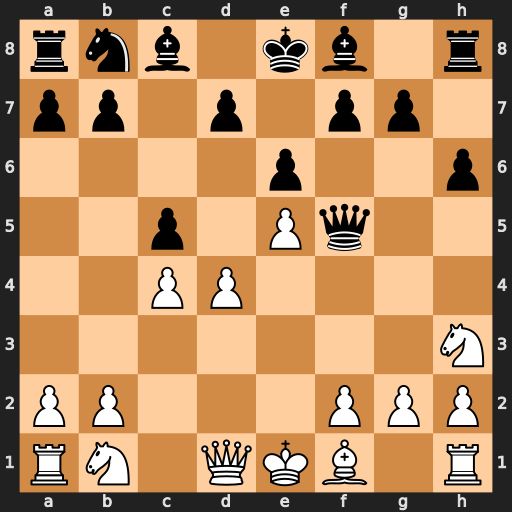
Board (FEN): rnb1kb1r/pp1p1pp1/4p2p/2p1Pq2/2PP4/7N/PP3PPP/RN1QKB1R
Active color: w
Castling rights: KQkq
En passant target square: -
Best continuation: Bd3 Qxd3 Qxd3